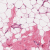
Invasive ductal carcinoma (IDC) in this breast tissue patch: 0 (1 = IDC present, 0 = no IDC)